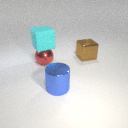
large blue metal cylinder in front of large red metal sphere